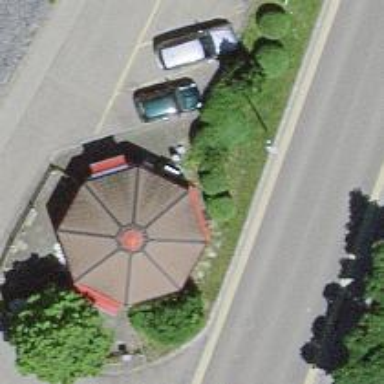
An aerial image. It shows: Cafe.